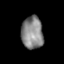
Tissue: lung
Cell type: Epithelial cells
Senescence score: 0.1955
Nuclear area (px): 695
Mean DAPI intensity: 133.717